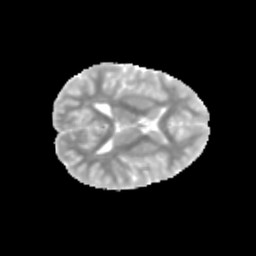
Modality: MD
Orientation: axial
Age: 12
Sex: male
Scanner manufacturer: siemens
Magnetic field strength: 3 T
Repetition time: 3.8 s
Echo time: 0.07 s